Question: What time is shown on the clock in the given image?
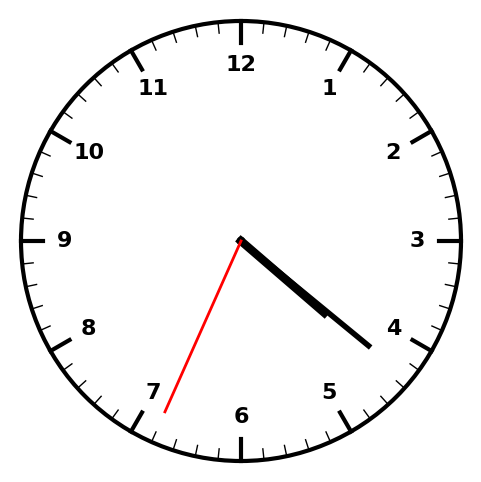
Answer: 04:21:34